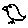
Label: bird